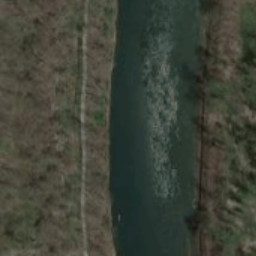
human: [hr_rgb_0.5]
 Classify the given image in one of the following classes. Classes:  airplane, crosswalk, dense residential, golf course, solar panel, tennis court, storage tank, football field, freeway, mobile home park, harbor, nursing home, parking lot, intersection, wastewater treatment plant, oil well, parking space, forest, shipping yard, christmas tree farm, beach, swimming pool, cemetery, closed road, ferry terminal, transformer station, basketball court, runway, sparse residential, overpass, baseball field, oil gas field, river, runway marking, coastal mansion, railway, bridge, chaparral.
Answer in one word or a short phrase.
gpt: river